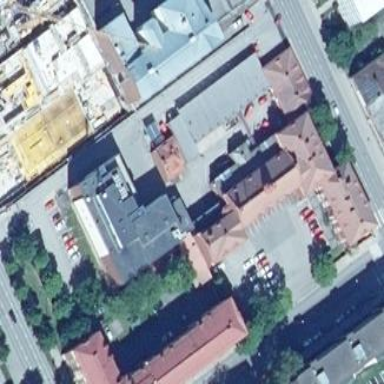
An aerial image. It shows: Fire station.